Question: I've installed a base install of the authentication library for Codeigniter from here: <URL>
Everything works well, until I remove 'index.php' from my config.php file:
'$config['index_page'] = '';'
'$config['enable_query_strings'] = FALSE;'
Now my browser goes into an endless redirect loop, and tells me:
> Firefox has detected that the server is redirecting the request for
this address in a way that will never complete.
Firebug looks like this:

and my htaccess file looks like this:
'''
Options +FollowSymLinks All -Indexes
<IfModule mod_rewrite.c>
RewriteEngine On
RewriteBase /path/to/my/site/
RewriteCond %{REQUEST_URI} ^system.*
RewriteRule ^(.*)$ index.php?/$1 [L]
RewriteCond %{REQUEST_URI} ^application.*
RewriteRule ^(.*)$ index.php?/$1 [L]
RewriteCond %{REQUEST_FILENAME} !-f
RewriteCond %{REQUEST_FILENAME} !-d
RewriteRule ^(.*)$ index.php?/$1 [L]
</IfModule>
<IfModule !mod_rewrite.c>
ErrorDocument 404 index.php
</IfModule>
'''
This is the normal htaccess file which I use with many other codeigniter projects and it seems to work well with those.
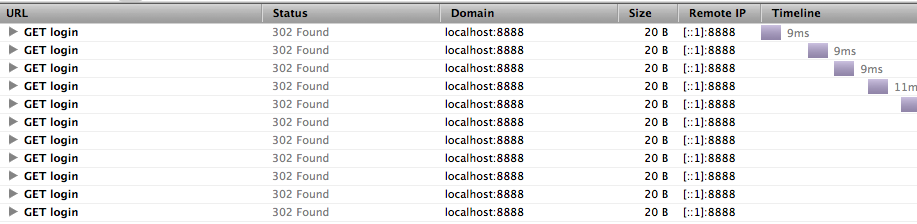
Answer: Changing
'$config['uri_protocol']' did the trick for me
from:
> $config['uri_protocol'] = 'PATH_INFO';
to
> $config['uri_protocol'] = 'REQUEST_URI';
fixed this for me.